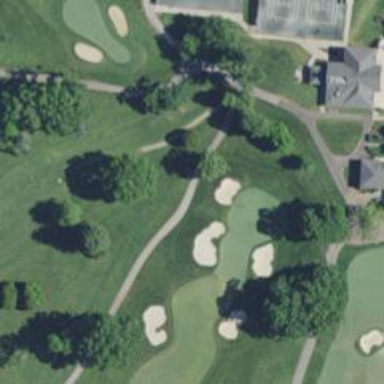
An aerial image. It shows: Golf hole.